Question: I'm trying to query the average of a column named 'watts' from a 'consumption' table for each 'appliance' that each registry is linked to, but I must separate each value on behalf of the 'proto' and 'user' to whom said info belongs.
Therefore I have to join each table that will ultimately link the user to my query. I was able to accomplish the second half of this task. However, when I try to calculate said average using the 'AVG()' function an error shows up in MySQL.
>
# 1140 - In aggregated query without GROUP BY, expression #1 of SELECT list contains non-aggregated column moniref.cr.idConsumption'; this is incompatible with sql_mode=only_full_group_by
I've tried this query which actually works in the sense that shows only the user's '1' registries, but can't find a way to properly calculate the average for each appliance.
'''
SELECT
cr.idConsumption,
AVG(cr.watts),
a.idApliance,
p.idProto
FROM
consumptionregistry cr
INNER JOIN
apliance a
ON
a.idApliance = cr.apliance_idApliance
INNER JOIN
proto_has_apliance phs
ON
phs.apliance_idApliance = a.idApliance
INNER JOIN
proto p
ON
phs.Proto_idProto = p.idProto AND p.user_idUser=1
'''
I'm expecting to see something like this:

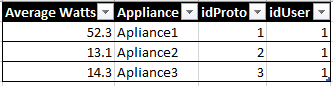
Answer: You would seem to need a 'group by':
'''
SELECT a.idApliance, AVG(cr.watts), a.idApliance
FROM consumptionregistry cr INNER JOIN
apliance a
ON a.idApliance = cr.apliance_idApliance INNER JOIN
proto_has_apliance phs
ON phs.apliance_idApliance = a.idApliance INNER JOIN
proto p
ON phs.Proto_idProto = p.idProto AND p.user_idUser = 1
GROUP BY a.idApliance;
'''